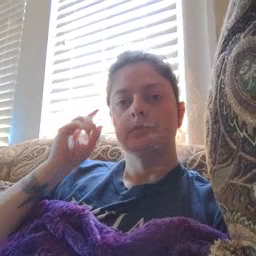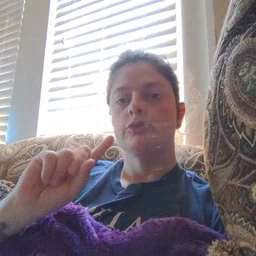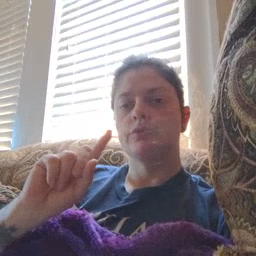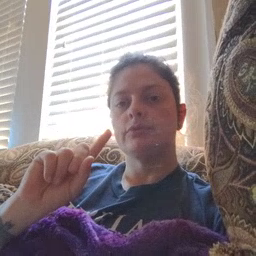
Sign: where